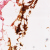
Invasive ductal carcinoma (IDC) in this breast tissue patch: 0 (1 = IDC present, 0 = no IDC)